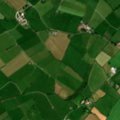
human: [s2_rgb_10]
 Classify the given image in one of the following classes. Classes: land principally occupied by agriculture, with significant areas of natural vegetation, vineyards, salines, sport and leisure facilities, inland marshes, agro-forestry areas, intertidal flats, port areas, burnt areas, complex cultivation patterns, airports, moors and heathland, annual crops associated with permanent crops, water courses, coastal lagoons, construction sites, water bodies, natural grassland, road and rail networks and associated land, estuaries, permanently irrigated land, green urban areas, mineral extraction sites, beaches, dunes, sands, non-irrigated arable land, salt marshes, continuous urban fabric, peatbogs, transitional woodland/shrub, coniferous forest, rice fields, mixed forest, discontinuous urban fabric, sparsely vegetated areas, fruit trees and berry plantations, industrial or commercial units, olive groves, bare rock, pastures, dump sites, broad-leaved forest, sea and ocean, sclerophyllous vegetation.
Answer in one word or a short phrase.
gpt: pastures